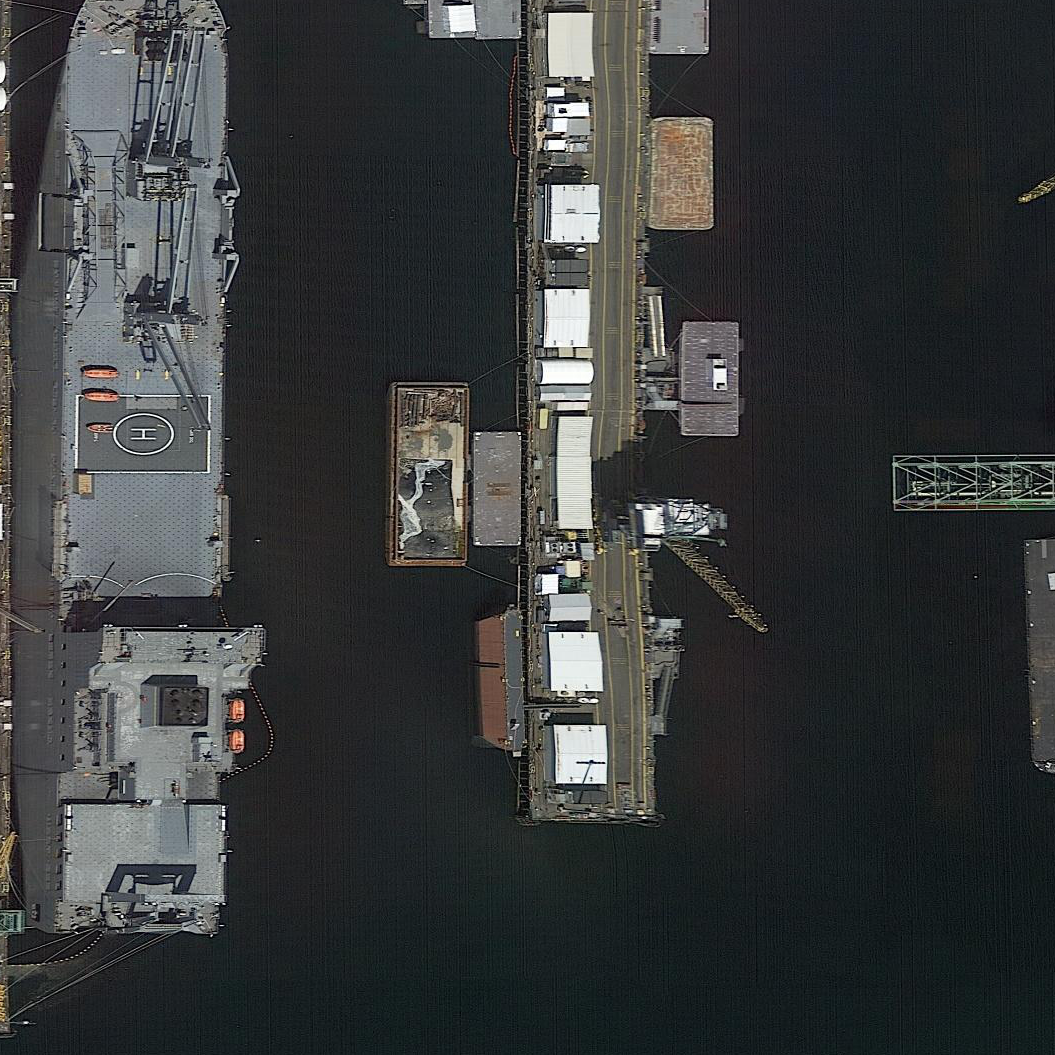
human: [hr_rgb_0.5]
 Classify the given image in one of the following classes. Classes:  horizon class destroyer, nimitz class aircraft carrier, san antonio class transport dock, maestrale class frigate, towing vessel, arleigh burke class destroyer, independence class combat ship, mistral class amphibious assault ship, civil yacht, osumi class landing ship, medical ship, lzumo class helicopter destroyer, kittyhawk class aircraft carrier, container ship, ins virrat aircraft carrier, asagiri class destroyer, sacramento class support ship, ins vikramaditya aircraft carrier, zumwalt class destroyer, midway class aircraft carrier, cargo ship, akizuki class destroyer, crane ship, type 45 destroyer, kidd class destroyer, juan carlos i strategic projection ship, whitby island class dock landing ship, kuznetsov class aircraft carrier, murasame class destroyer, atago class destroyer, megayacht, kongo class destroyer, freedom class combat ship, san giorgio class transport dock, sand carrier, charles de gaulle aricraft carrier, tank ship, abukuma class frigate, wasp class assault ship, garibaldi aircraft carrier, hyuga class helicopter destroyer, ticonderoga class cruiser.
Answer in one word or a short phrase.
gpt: Crane ship